Question: I want to have a content-editable '<span>' whose width grow as we type and whose text is centered.
I would like a solution that does not imply Javascript if possible.
As you can see, the text-align property doesn't do anything:
'''
#item {
border: solid;
text-align: center;
}
'''
'''
<span id="item" contenteditable="true">Hello</span>
'''

How should I do?
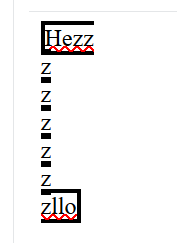
Answer: You need to make the 'span' inline-block:
'''
#item {
border: solid;
text-align: center;
display:inline-block;
}
'''
'''
<span id="item" contenteditable="true">Hello some text and more teeeexxt some text and more teeeexxt some text and more teeeexxt some text and more teeeexxt some text</span>
'''